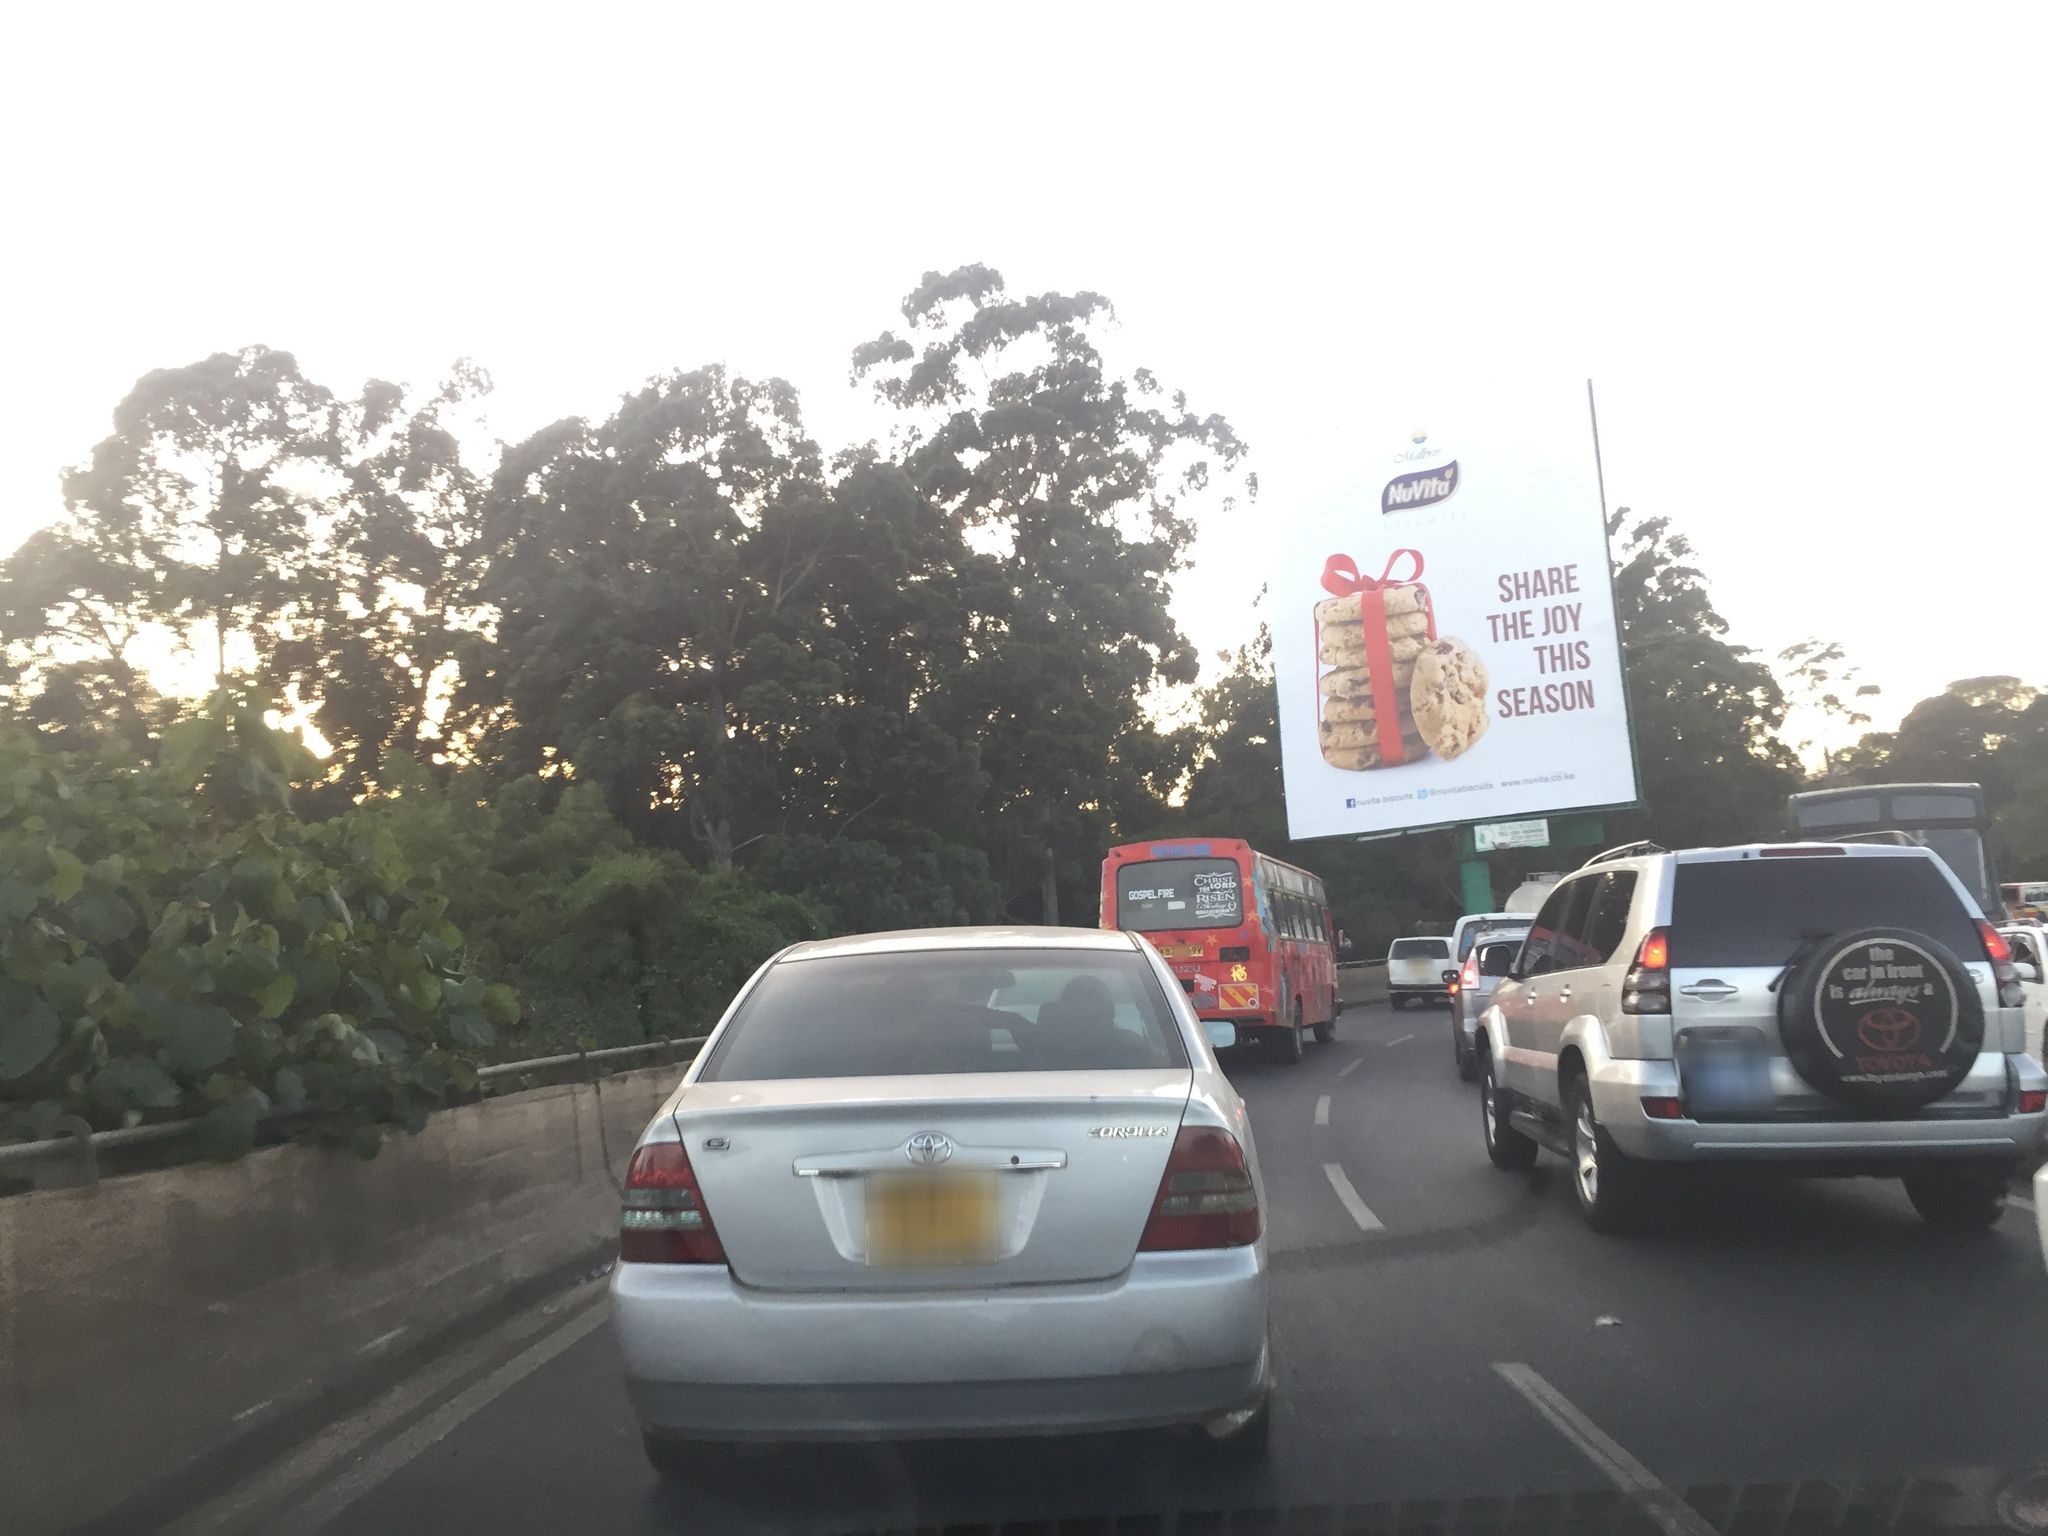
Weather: clear
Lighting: day
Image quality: good
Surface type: driving surface
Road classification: trunk, trunk_link
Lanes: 2
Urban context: urban centre
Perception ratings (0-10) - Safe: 2.71, Lively: 5.78, Beautiful: 7.1, Boring: 1.79, Depressing: 1.69, Wealthy: 6.07